Chest X-ray. View position: PA
Patient age: 48
Patient sex: F
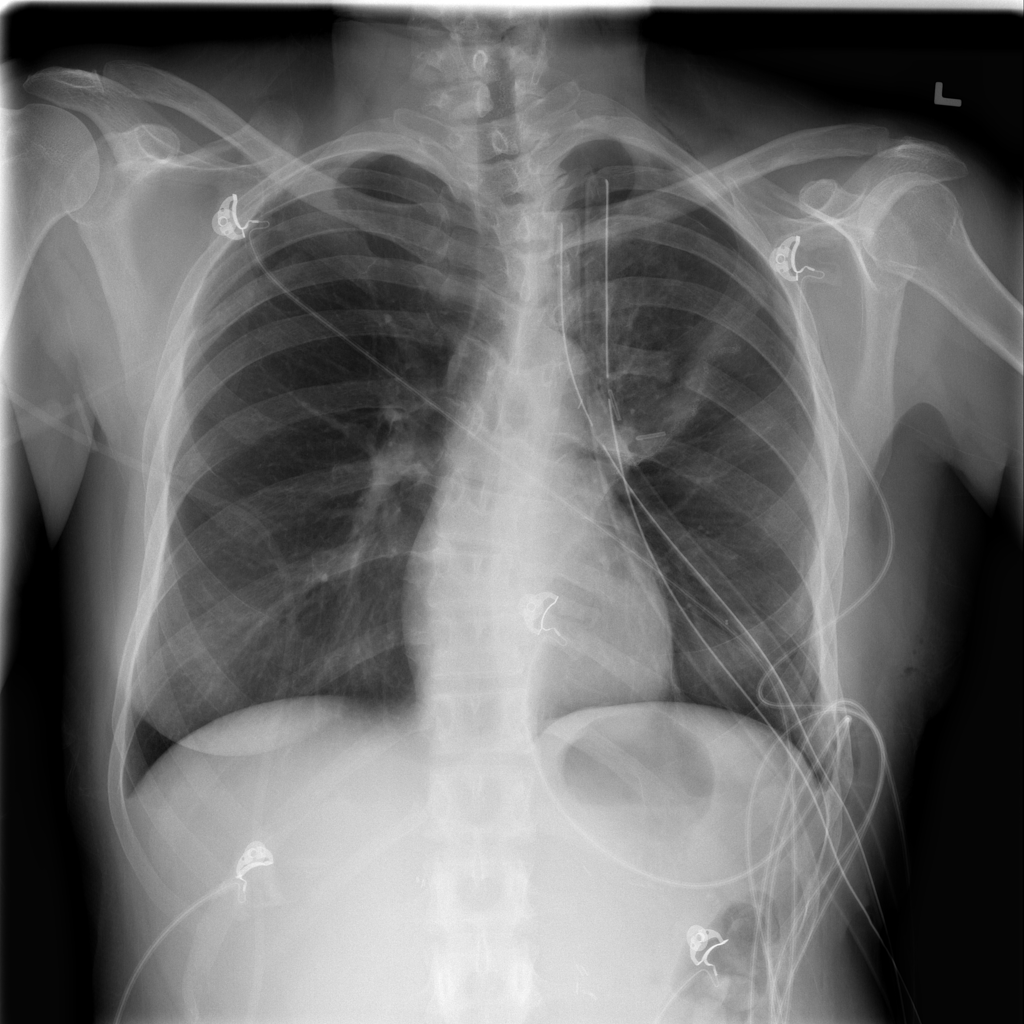
Finding: Pneumothorax